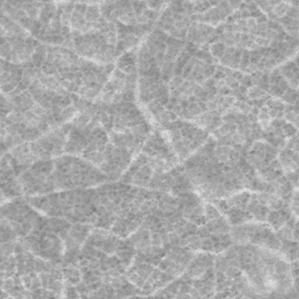
Label: frost